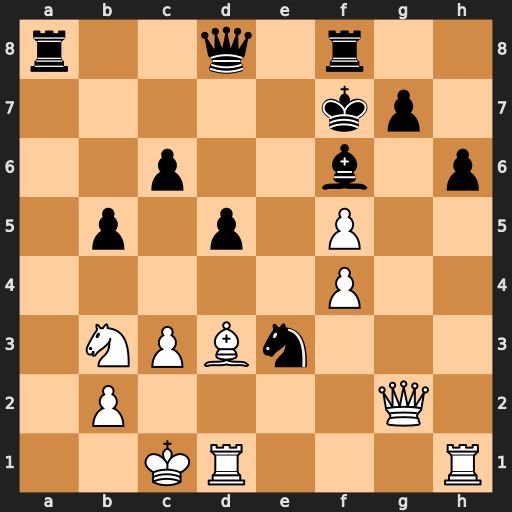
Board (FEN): r2q1r2/5kp1/2p2b1p/1p1p1P2/5P2/1NPBn3/1P4Q1/2KR3R
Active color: w
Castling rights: -
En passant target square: -
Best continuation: Qg6+ Kg8 Rdg1 Qe8 Qxh6